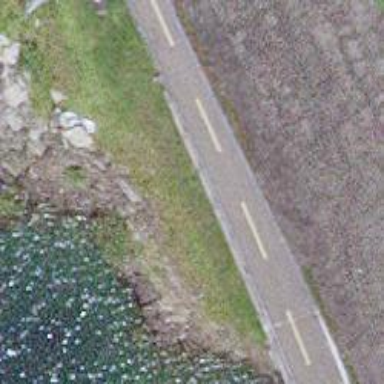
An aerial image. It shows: Asphalt sidewalk next to cycleway.